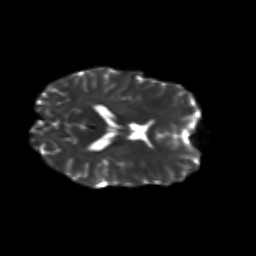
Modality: T2w
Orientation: axial
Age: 24
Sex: female
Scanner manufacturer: siemens
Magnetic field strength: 3 T
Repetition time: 3.5 s
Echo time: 0.125 s